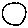
Label: circle